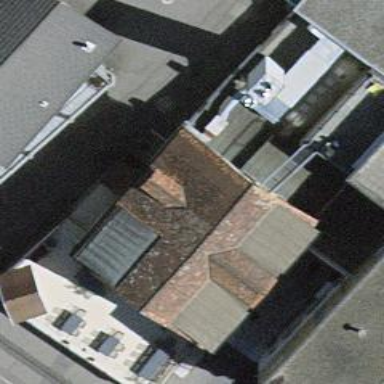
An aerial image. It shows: Restaurant.